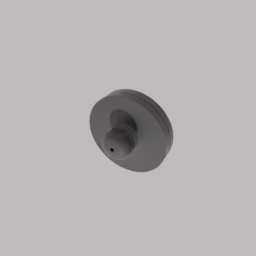
Label: electronics